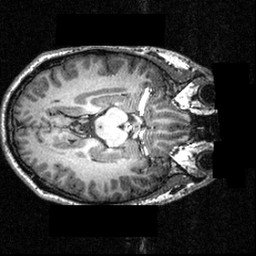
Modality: T1w
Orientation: axial
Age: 26
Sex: male
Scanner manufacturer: siemens
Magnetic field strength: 3.951 T
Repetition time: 1.5 s
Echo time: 0.00335 s